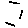
Label: hexagon